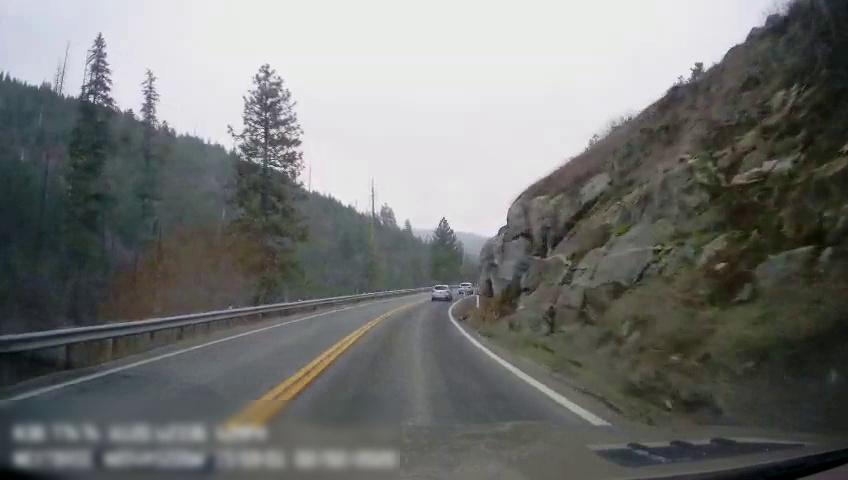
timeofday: Day
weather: Cloudy
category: Drivable Space
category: Vehicles | SUV
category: Vehicles | SUV
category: Lanes | Alternate Lane
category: Lanes | Current Lane
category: Lanes | Opposite Lane
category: Lanes | Opposite Lane